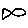
Label: fish